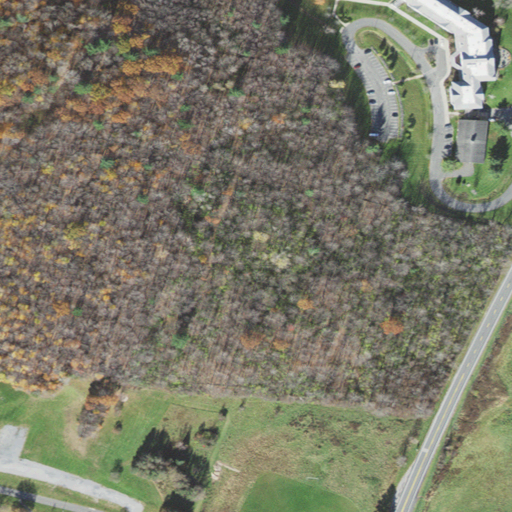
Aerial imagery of mountain in Massachusetts named Phelps Knoll containing mixed forest, pasture, open development, medium intensity development, low intensity development, grassland, and high intensity development